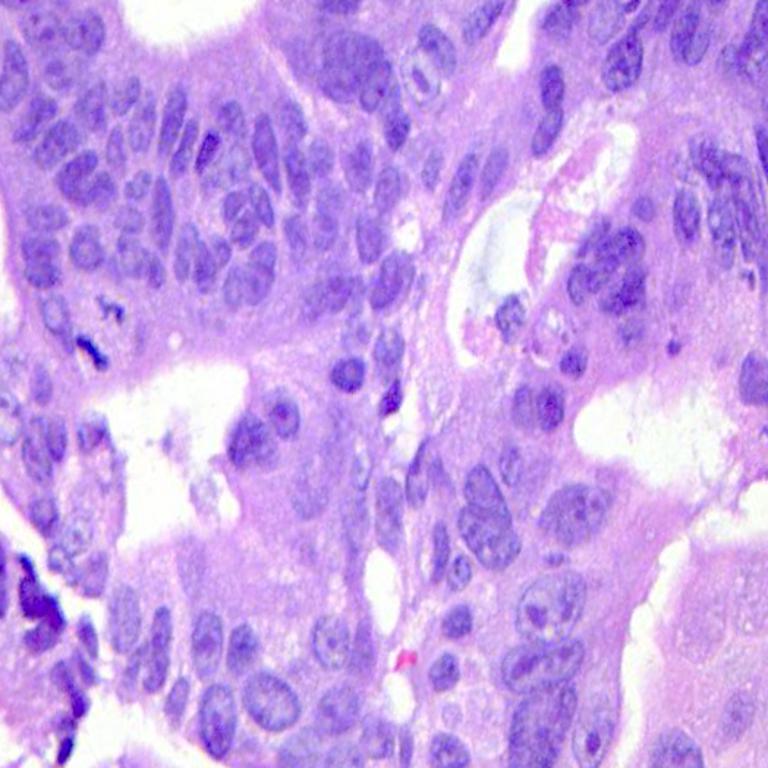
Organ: colon
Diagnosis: adenocarcinomas